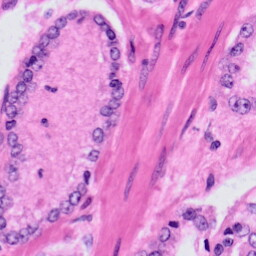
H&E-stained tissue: Prostate